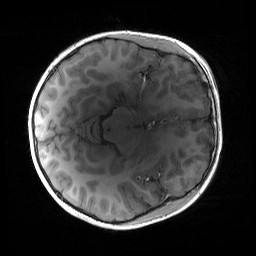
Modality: T1w
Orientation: axial
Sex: male
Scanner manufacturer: siemens
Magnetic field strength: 3 T
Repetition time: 1.9 s
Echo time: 0.00243 s